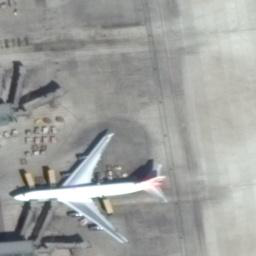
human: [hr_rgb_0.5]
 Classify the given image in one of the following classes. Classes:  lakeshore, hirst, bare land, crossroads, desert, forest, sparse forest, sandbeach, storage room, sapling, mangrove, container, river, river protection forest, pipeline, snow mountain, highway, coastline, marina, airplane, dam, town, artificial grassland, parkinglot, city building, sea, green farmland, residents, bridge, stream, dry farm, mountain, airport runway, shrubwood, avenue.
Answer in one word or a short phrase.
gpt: airplane